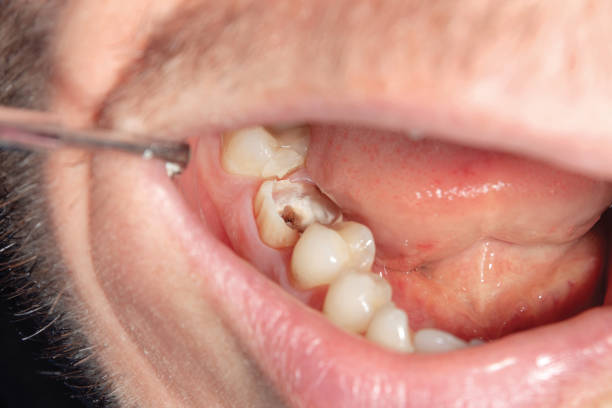
Condition: Caries